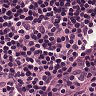
Metastatic tissue present: no